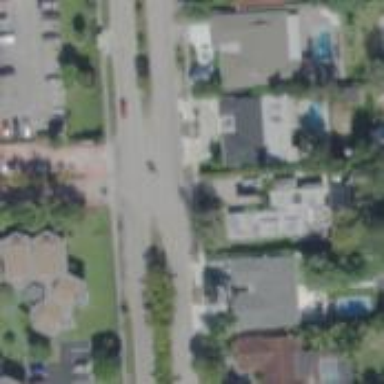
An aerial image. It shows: Tertiary road.